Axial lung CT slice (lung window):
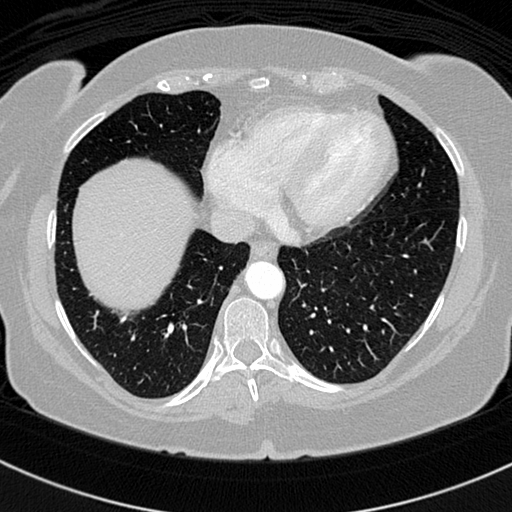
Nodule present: no